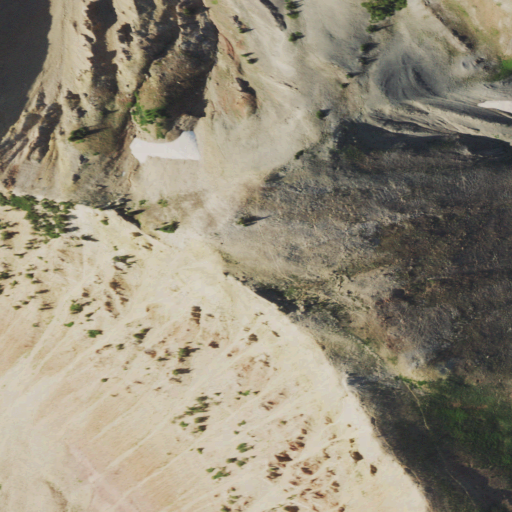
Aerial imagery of mountain in Wyoming named Clause Peak containing shrub, barren land, and grassland